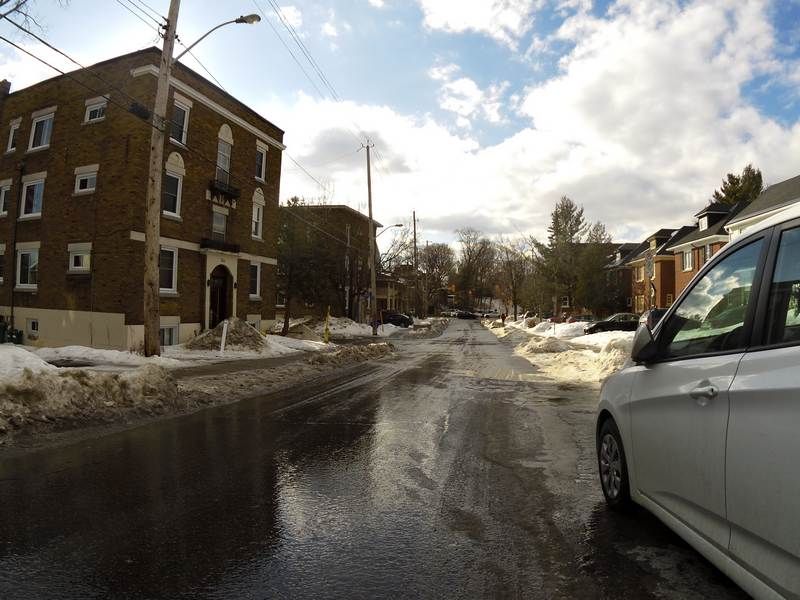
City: ottawa-gatineau